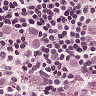
Metastatic tissue present: yes